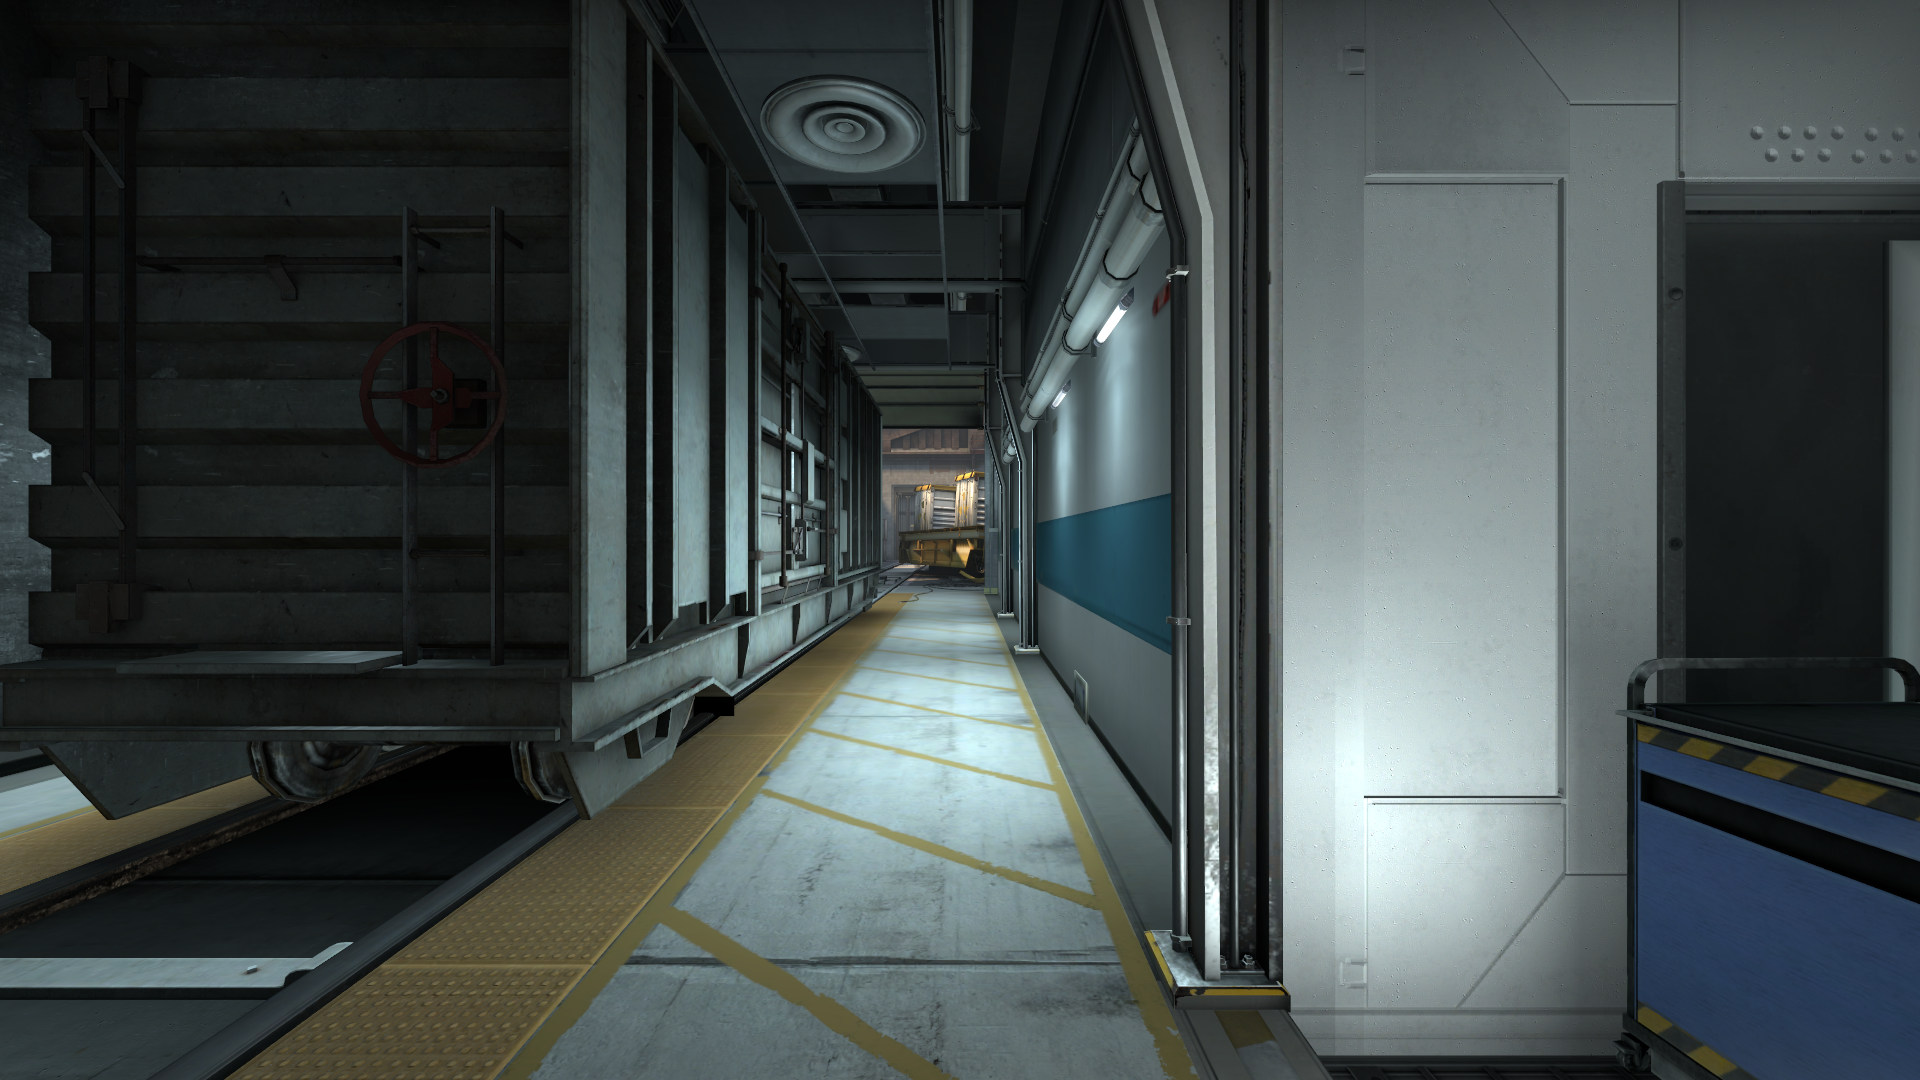
Map: de_train